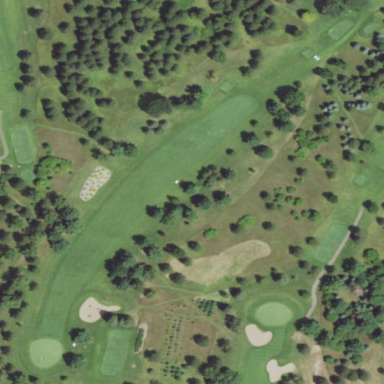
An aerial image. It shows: Rough grassy area used for golf.